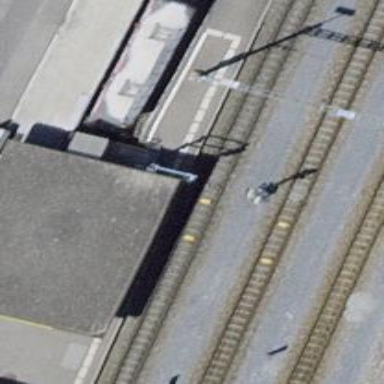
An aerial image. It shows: Railway signal.